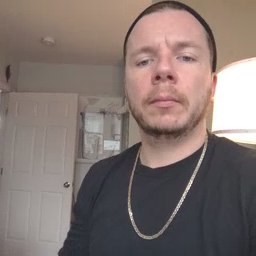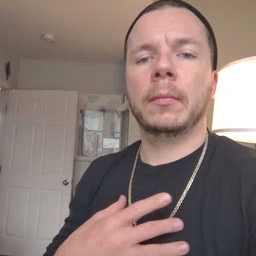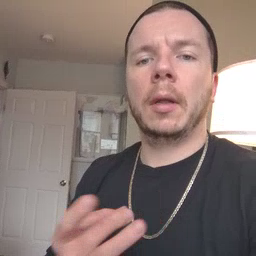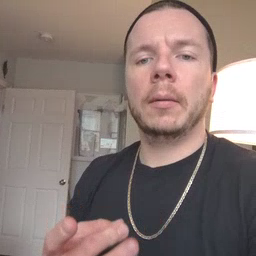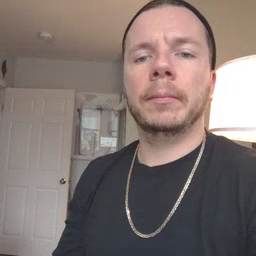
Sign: like